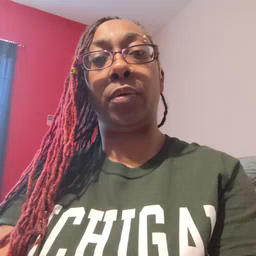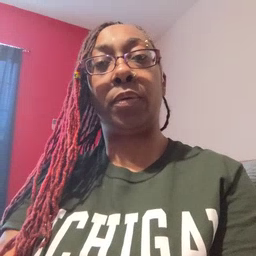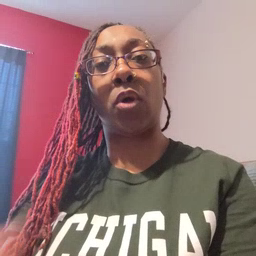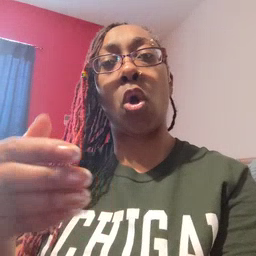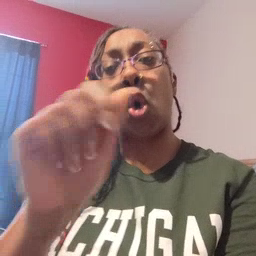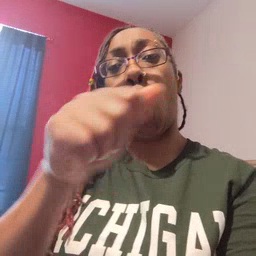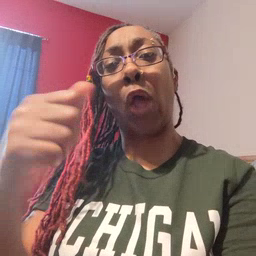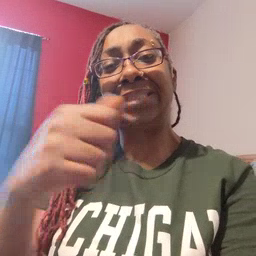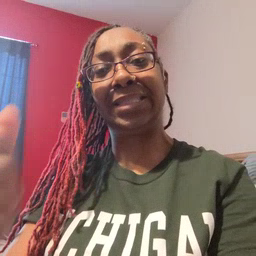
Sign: closet